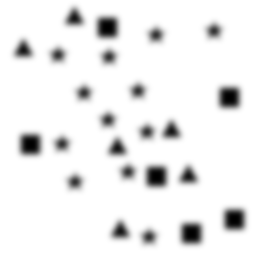
Squares: 6
Triangles: 6
Stars: 12
Total shapes: 24